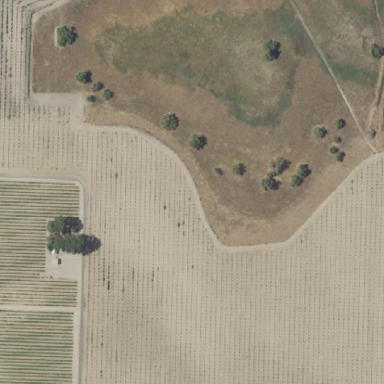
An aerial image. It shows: Vineyard.